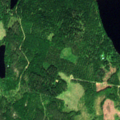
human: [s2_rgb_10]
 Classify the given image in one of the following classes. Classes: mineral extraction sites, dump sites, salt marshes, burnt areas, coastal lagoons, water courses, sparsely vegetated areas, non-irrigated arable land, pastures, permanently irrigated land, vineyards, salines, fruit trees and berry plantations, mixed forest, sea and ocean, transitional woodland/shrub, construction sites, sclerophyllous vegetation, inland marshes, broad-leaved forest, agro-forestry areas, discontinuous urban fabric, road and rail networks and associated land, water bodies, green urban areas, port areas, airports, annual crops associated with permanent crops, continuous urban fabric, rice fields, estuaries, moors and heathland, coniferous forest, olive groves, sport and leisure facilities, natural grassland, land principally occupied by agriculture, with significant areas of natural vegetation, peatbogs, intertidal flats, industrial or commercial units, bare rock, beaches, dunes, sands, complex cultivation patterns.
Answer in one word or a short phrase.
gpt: coniferous forest, mixed forest, transitional woodland/shrub, water bodies